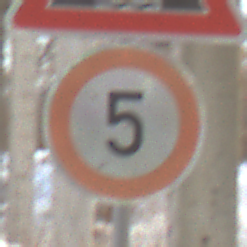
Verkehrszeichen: Geschwindigkeit5
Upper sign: BeweglicheBruecke
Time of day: MorningAfternoon
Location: Roofed (Suburban)
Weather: PartlyCloudy
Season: Winter
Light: Natural